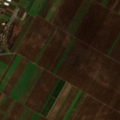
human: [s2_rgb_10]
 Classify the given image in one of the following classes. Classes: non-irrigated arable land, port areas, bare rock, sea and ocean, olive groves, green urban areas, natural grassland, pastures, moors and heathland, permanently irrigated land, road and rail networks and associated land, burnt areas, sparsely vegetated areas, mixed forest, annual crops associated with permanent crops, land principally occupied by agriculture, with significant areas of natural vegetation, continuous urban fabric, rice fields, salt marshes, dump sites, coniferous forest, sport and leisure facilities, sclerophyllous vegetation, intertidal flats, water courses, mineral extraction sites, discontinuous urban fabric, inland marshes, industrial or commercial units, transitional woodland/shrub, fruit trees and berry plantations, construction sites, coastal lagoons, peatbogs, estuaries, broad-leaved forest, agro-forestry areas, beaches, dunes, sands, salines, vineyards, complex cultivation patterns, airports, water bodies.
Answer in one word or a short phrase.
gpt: discontinuous urban fabric, non-irrigated arable land, complex cultivation patterns